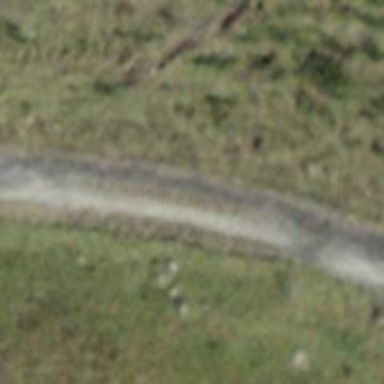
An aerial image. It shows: Gravel track with grade2 tracktype.